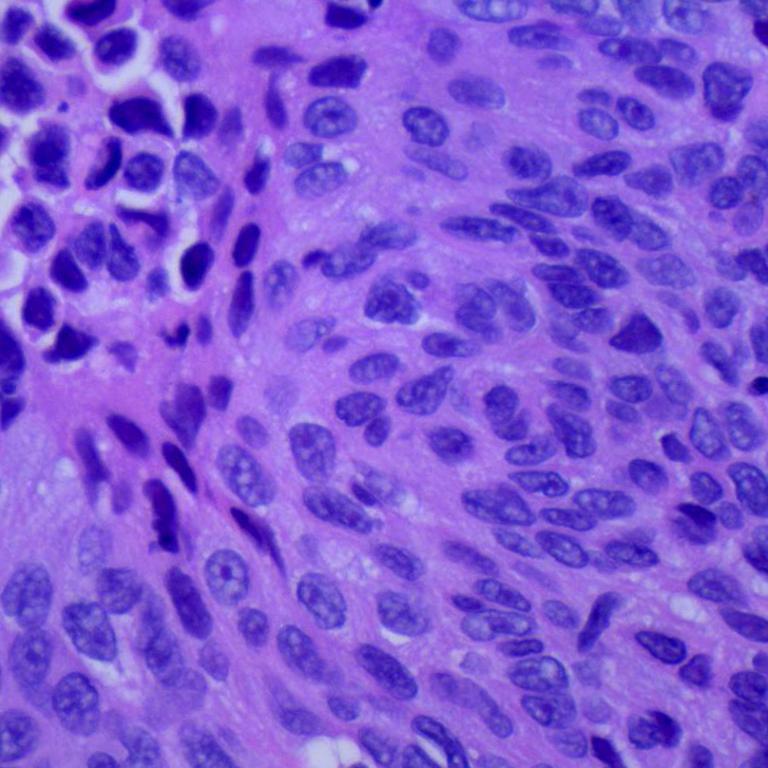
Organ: lung
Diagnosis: squamous carcinomas